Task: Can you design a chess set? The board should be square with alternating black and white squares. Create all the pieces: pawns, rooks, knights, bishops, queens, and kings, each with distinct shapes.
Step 3047:
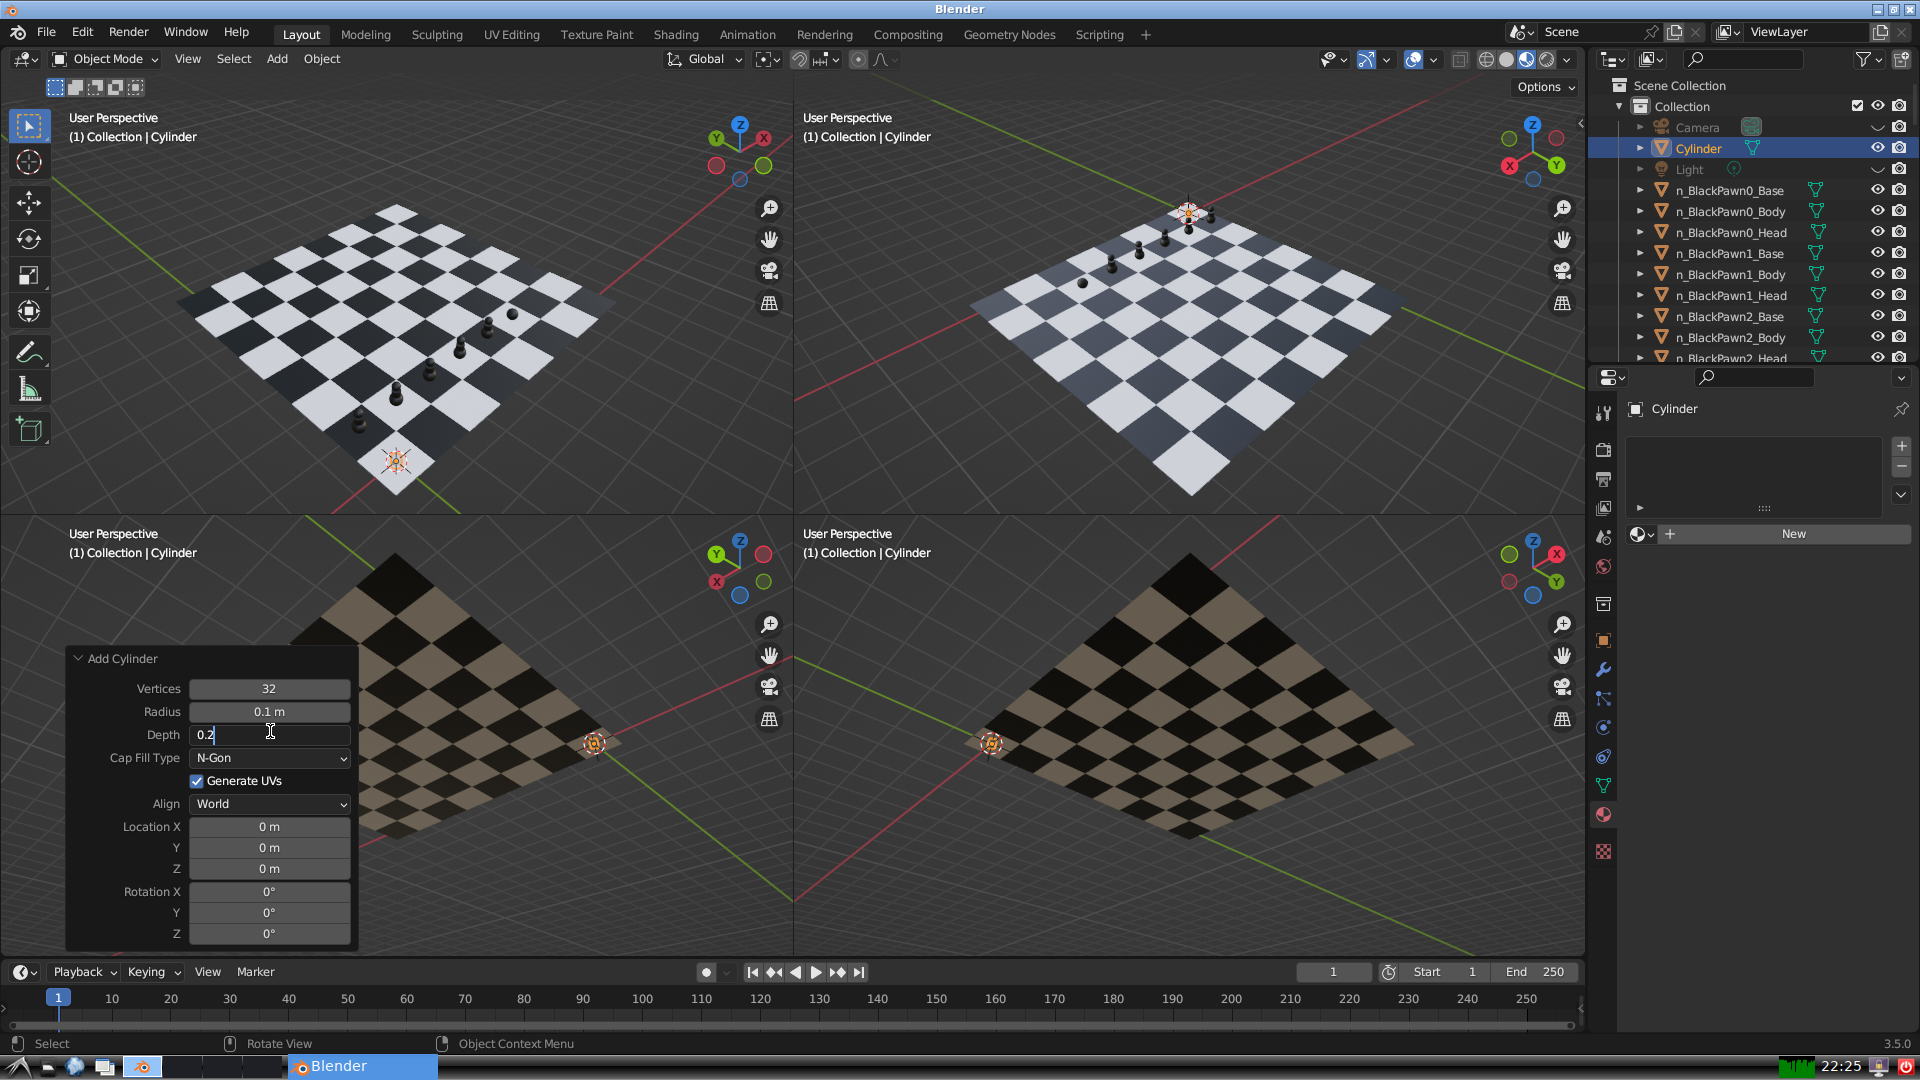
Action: {"key_press": ['Return']}